Question: First of all, I'm going to show my project directory in WampServer to understand my question. 'app' is the application in PHP with Slim Framework, and maybe in the future it becomes a web service (no yet). The rest of files outside this folder are the web for the user:

I'm working in PHP with session variables and Slim Framework. On page 'login.php' I created two session variables. This file is not in Slim Framework app folder I'm doing.
This is the file 'login.php':
'''
<?php
session_start();
if (!empty($_SESSION) && array_key_exists("sesionIniciada", $_SESSION)) {
if ($_SESSION["sesionIniciada"] === true) {
header('Location: /index.php');
} else {
session_destroy();
$_SESSION["LLAVE_ACCESO_WEB"] = bin2hex(openssl_random_pseudo_bytes(32));
$_SESSION["LLAVE_PUBLICA"] = bin2hex(openssl_random_pseudo_bytes(32));
}
} else {
session_destroy();
$_SESSION["LLAVE_ACCESO_WEB"] = bin2hex(openssl_random_pseudo_bytes(32));
$_SESSION["LLAVE_PUBLICA"] = bin2hex(openssl_random_pseudo_bytes(32));
}
?>
'''
When the variable '$_SESSION["sesionIniciada"]' doesn't exists, or is false, I destroy the session and create two new variables. No problems there.
In the same page, I have a login form in HTML and when I press the submit button, I call a jquery AJAX function to log in.
This is the function in Javascript:
'''
var url = "./app/v1/acceso/web";
var data = JSON.stringify({
usuario: $.trim($("#usuario").val()),
clave: $.trim($("#clave").val())
});
$.ajax({
type: "POST",
url: url,
data: data,
processData: false,
headers: {
'S-Publica': $.trim($("#llave").val()),
'S-Hash': encriptacion(data, $.trim($("#llave").val())),
'Content-Type': 'application/json'
},
success: function (response){
console.log(response);
},
error: function (e){
console.log(e);
}
});
'''
I don't have problems with this function, because the request was correct.
The problem is in the PHP file I am calling through AJAX: 'var url = "./app/v1/acceso/web"'. On the project directory image is 'app/v1/index.php' with a router to the link '/acceso/web'. Inthis file I'm trying to get the '$_SESSION' variables I created in login.php, but They don't exist! It's very strange because all the project is in the same server (and I suppossed it doesn't have problems with the cookie ID).
This is a part of 'index.php':
'''
<?php
session_start();
require '../libs/Slim/Slim.php';
\Slim\Slim::registerAutoloader();
$app = new \Slim\Slim(array(
'mode' => 'debug'
));
$app->post('/acceso/web', function () {
var_dump($_SESSION); //doesn't show the variables session created in login.php
});
'''
I don't have idea what is wrong! I'm thinking is the .htaccess file used for Slim, but I don't sure about it! In any case, I publish the .htaccess file:
'''
RewriteEngine On
RewriteCond %{REQUEST_FILENAME} !-f
RewriteRule ^(.*)$ %{ENV:BASE}index.php [QSA,L]
'''
What's the problem? Thanks!
I need to restart session variables after session destroy in 'login.php' file:
'''
<?php
session_start();
if (!empty($_SESSION) && array_key_exists("sesionIniciada", $_SESSION)) {
if ($_SESSION["sesionIniciada"] === true) {
header('Location: /index.php');
} else {
session_destroy();
session_start(); // SOLUTION
$_SESSION["LLAVE_ACCESO_WEB"] = bin2hex(openssl_random_pseudo_bytes(32));
$_SESSION["LLAVE_PUBLICA"] = bin2hex(openssl_random_pseudo_bytes(32));
}
} else {
session_destroy();
session_start(); // SOLUTION
$_SESSION["LLAVE_ACCESO_WEB"] = bin2hex(openssl_random_pseudo_bytes(32));
$_SESSION["LLAVE_PUBLICA"] = bin2hex(openssl_random_pseudo_bytes(32));
}
?>
'''
Thanks to Alvaro Montoro for the answer!
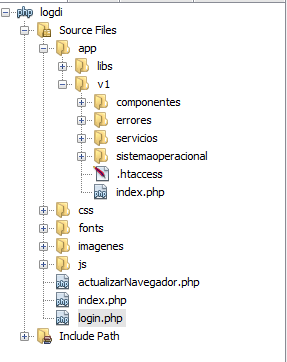
Answer: According to <URL>:
> session_destroy() destroys all of the data associated with the current
session. It does not unset any of the global variables associated with
the session, or unset the session cookie.
(the bold part is me highlighting what I commented on the question above)
So the solution would be to call 'session_start()' after you destroy the session:
'''
session_destroy();
session_start();
$_SESSION["LLAVE_ACCESO_WEB"] = bin2hex(openssl_random_pseudo_bytes(32));
$_SESSION["LLAVE_PUBLICA"] = bin2hex(openssl_random_pseudo_bytes(32));
'''